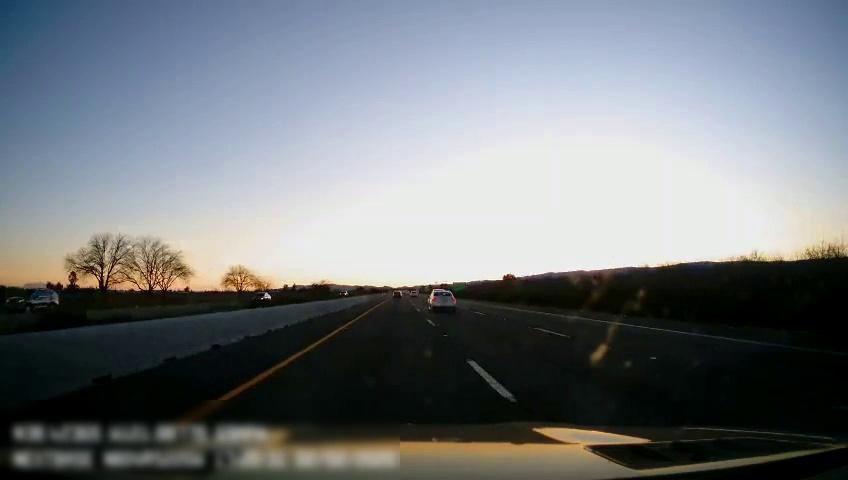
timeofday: Day
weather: Sunny
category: Drivable Space
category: Vehicles | Car
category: Vehicles | SUV
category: Vehicles | Car
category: Lanes | Current Lane
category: Lanes | Current Lane
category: Lanes | Alternate Lane
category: Lanes | Alternate Lane
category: Traffic | Signs